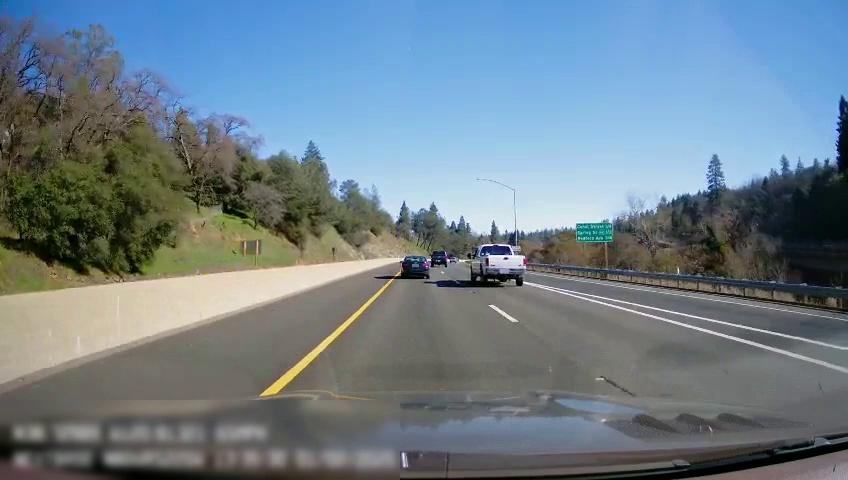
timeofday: Day
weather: Sunny
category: Drivable Space
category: Vehicles | Car
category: Vehicles | Truck
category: Vehicles | Truck
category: Vehicles | SUV
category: Lanes | Current Lane
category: Lanes | Current Lane
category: Lanes | Alternate Lane
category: Lanes | Alternate Lane
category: Lanes | Alternate Lane
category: Traffic | Signs